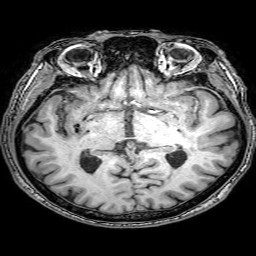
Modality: T1w
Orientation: coronal
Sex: male
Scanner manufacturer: philips
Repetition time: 0.008369 s
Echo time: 0.00392 s